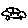
Label: car